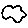
Label: cloud